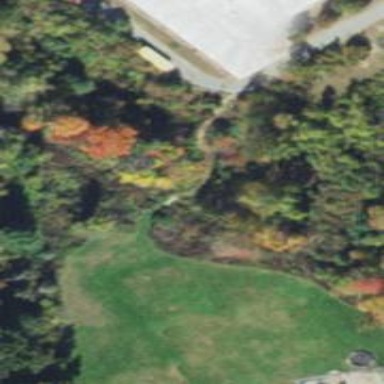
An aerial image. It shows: Path leading to bridge.